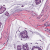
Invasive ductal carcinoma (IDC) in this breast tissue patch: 1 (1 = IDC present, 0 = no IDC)